Field crop: maize
Growth stage: 2
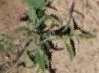
Species: atriplex